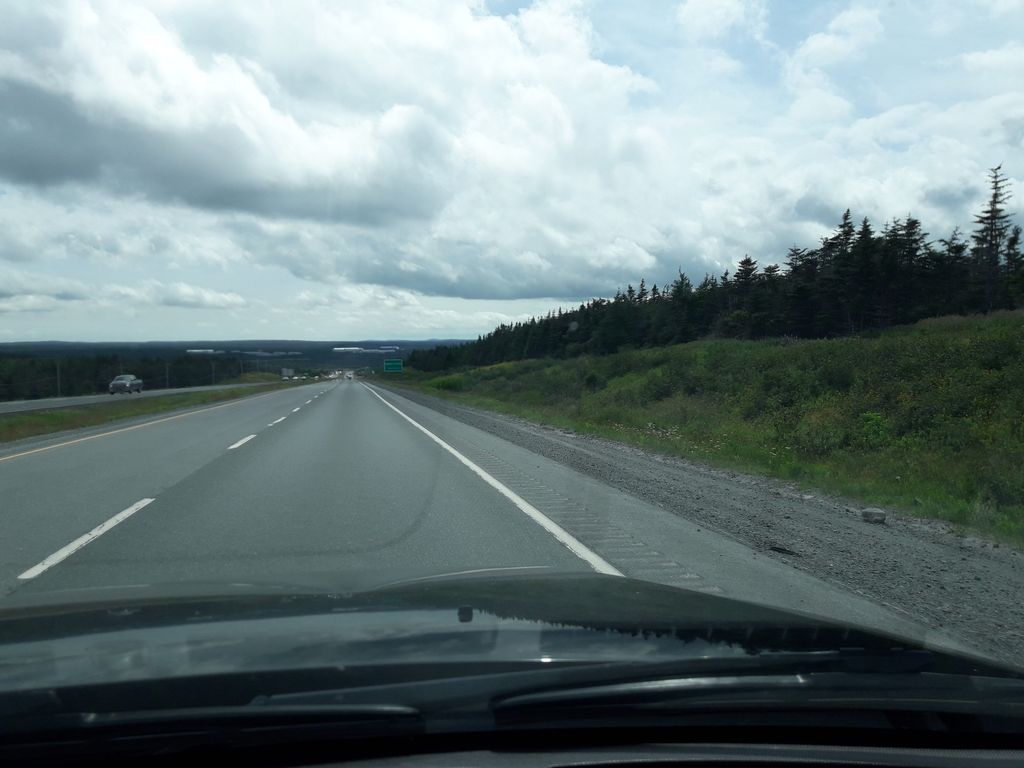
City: st_johns